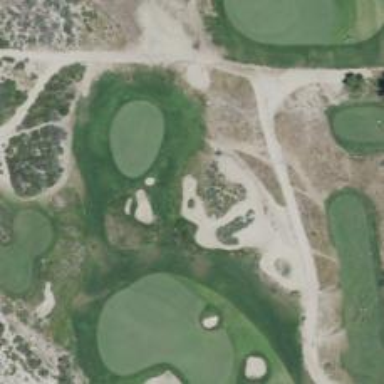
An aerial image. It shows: Golf hole.